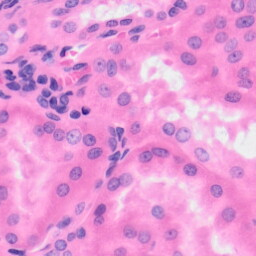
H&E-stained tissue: Kidney